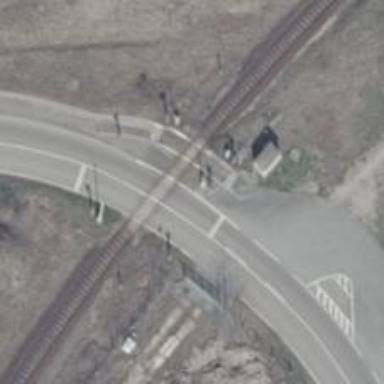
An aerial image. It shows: Level crossing with double half barrier.